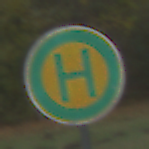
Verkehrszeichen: Haltestelle
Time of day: SunriseSunset
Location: Outdoor (Nature)
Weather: PartlyCloudy
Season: Autumn
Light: Natural